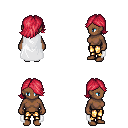
a pixel art fantasy rpg character, female body template, human, dark skin, white cape, gold greaves, ruby red swoop hairstyle, four views (front, back, left, right), 2x2 character sprite sheet, small pixel art, hard edges, no anti-aliasing